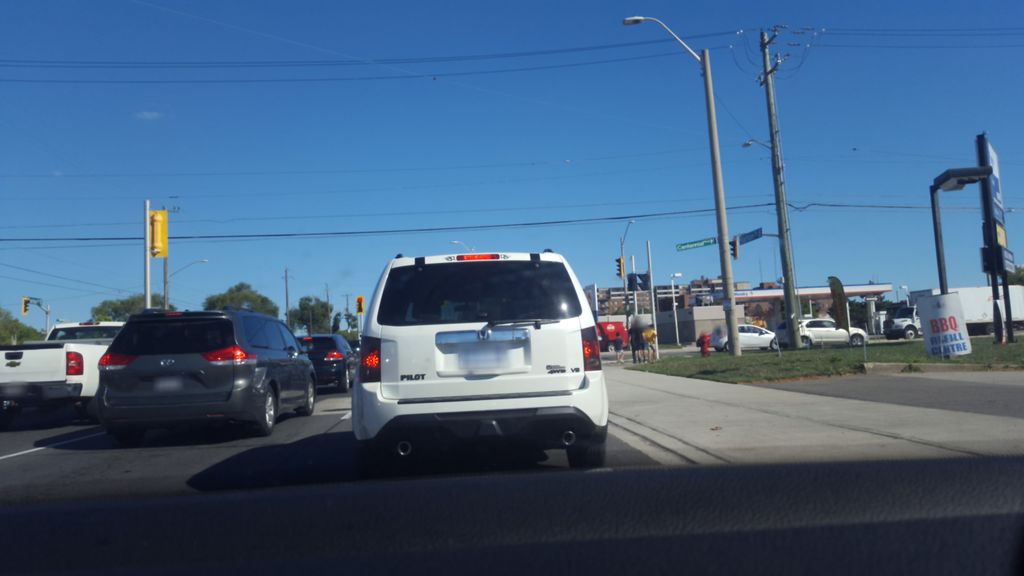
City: hamilton